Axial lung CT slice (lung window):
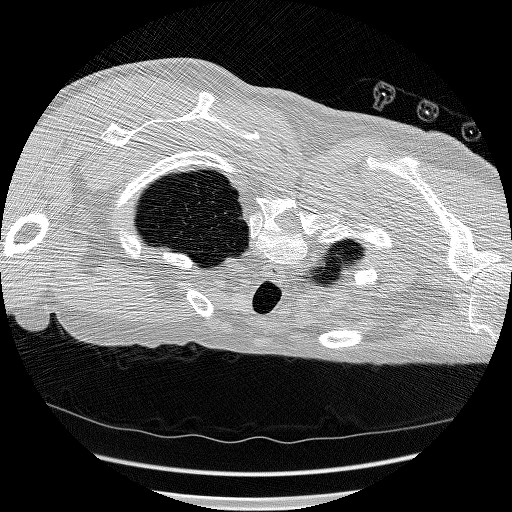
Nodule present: no